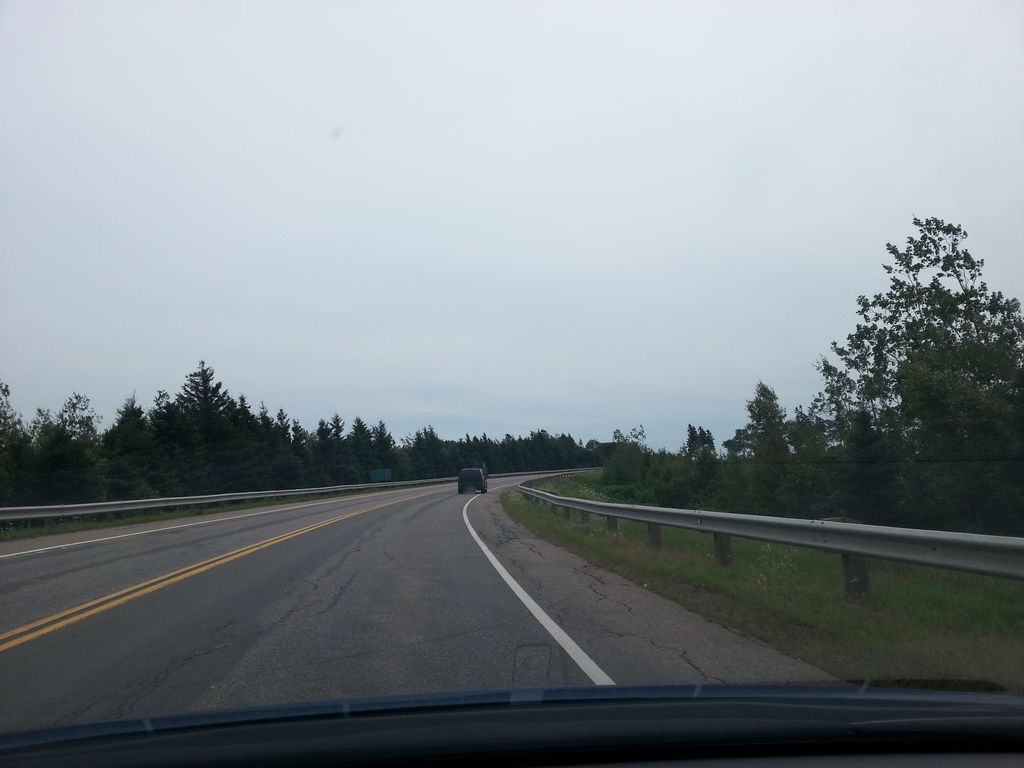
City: charlottetown